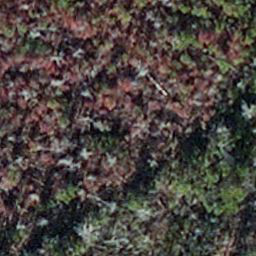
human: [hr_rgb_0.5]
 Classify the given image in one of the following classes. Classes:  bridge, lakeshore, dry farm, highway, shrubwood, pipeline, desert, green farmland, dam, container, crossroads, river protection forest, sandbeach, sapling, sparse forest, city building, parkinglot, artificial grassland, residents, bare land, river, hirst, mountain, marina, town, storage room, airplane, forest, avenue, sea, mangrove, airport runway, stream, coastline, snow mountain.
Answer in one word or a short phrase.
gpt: sapling